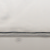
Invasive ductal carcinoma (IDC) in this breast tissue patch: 0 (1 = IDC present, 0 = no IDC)